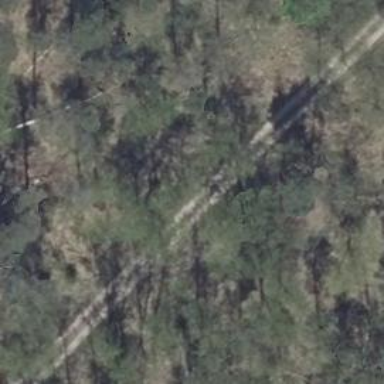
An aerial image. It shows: Dirt track road with grade 3 tracktype.